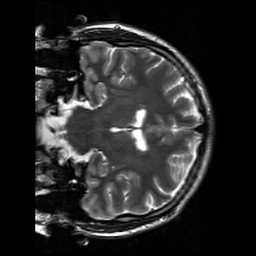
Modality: T2w
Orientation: coronal
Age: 23
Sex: male
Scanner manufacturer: siemens
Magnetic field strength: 3 T
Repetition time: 7 s
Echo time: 0.09 s